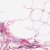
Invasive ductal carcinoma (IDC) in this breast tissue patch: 0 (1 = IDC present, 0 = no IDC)